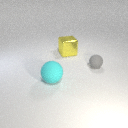
large cyan rubber sphere to the left of small gray rubber sphere